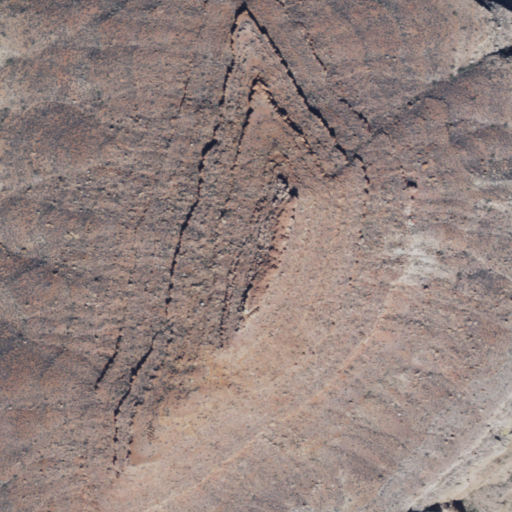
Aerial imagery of mountain in Arizona named Whites Butte containing only shrub